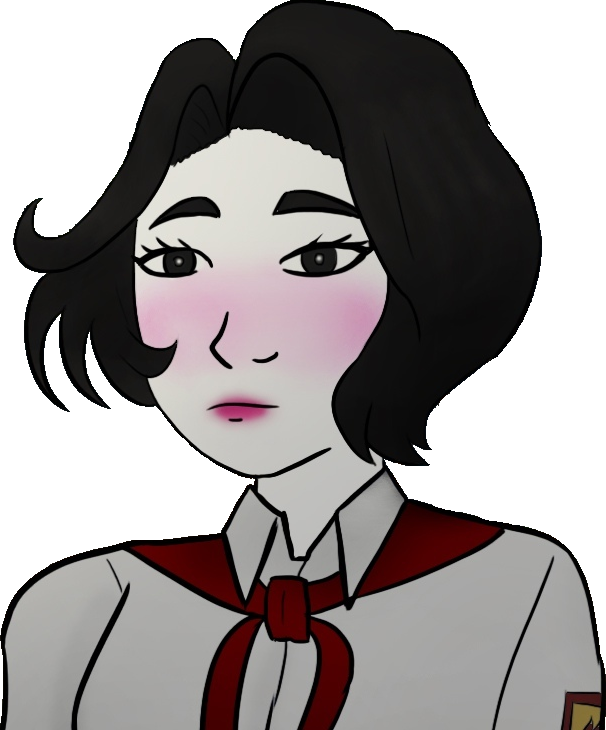
Label: 5_Doomer_Girl